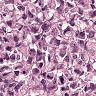
Metastatic tissue present: yes